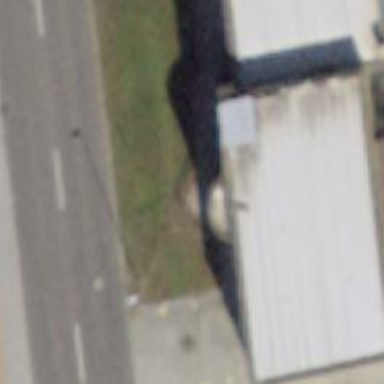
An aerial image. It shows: Shop specializing in motorcycles.